Question: Am using Richfaces 4.0/JSF 2.0/Tomcat. I have created the a page to render a panelMenu and dropDownMenu. However, panelMenu is just rendered as plain text while dropDownMenu is completely not rendered. See screen image:

When i try same with RichFaces 3.3.3, they are rendered correctly. However, i start getting an error that tag h:header is not recognized in my other pages. I have added the following files:-
1. richfaces-components-api-4.1.0.Final.jar
2. richfaces-components-ui-4.1.0.Final.jar
3. richfaces-core-api-4.1.0.Final.jar
4. richfaces-core-impl-4.1.0.Final.jar
5. sac-1.3.jar
6. guava-r09.jar
7. cssparser-0.9.5.jar
8. jsf-api.jar and jsf-impl.jar (2.0)
My code:
'''
<h:body>
<h:form id="form2">
<rich:dropDownMenu value="MENU">
<rich:menuItem value="ITEM1"></rich:menuItem>
<rich:menuItem value="ITEM2"></rich:menuItem>
</rich:dropDownMenu>
</h:form>
<h:form id="form">
<h:panelGrid columns="2" columnClasses="cols,cols" width="400">
<rich:panelMenu style="width:200px" mode="ajax"
iconExpandedGroup="disc" iconCollapsedGroup="disc"
iconExpandedTopGroup="chevronUp" iconGroupTopPosition="right"
iconCollapsedTopGroup="chevronDown">
<rich:panelMenuGroup label="Group 1">
<rich:panelMenuItem label="Item 1.1"
action="#{panelMenu.updateCurrent}">
<f:param name="current" value="Item 1.1" />
</rich:panelMenuItem>
<rich:panelMenuItem label="Item 1.2"
action="#{panelMenu.updateCurrent}">
<f:param name="current" value="Item 1.2" />
</rich:panelMenuItem>
<rich:panelMenuItem label="Item 1.3"
action="#{panelMenu.updateCurrent}">
<f:param name="current" value="Item 1.3" />
</rich:panelMenuItem>
</rich:panelMenuGroup>
</rich:panelMenu>
<rich:panel bodyClass="rich-laguna-panel-no-header">
<a4j:outputPanel ajaxRendered="true">
<h:outputText value="#{panelMenu.current} selected" id="current" />
</a4j:outputPanel>
</rich:panel>
</h:panelGrid>
</h:form>
</h:body>
'''
My web.xml:
'''
<web-app xmlns="http://java.sun.com/xml/ns/javaee"
xmlns:web="http://java.sun.com/xml/ns/javaee/web-app_3_0.xsd"
xmlns:xsi="http://www.w3.org/2001/XMLSchema-instance" version="3.0"
xsi:schemaLocation="http://java.sun.com/xml/ns/javaee http://java.sun.com/xml/ns/javaee/web-app_3_0.xsd">
<context-param>
<param-name>org.richfaces.SKIN</param-name>
<param-value>blueSky</param-value>
</context-param>
<context-param>
<param-name>org.richfaces.CONTROL_SKINNING</param-name>
<param-value>enable</param-value>
</context-param>
<context-param>
<param-name>org.richfaces.LoadScriptStrategy</param-name>
<param-value>ALL</param-value>
</context-param>
<context-param>
<param-name>javax.faces.CONFIG_FILES</param-name>
<param-value>/WEB-INF/faces-config.xml</param-value>
</context-param>
<context-param>
<param-name>javax.faces.DEFAULT_SUFFIX</param-name>
<param-value>.xhtml</param-value>
</context-param>
<context-param>
<param-name>org.ajax4jsf.VIEW_HANDLERS</param-name>
<param-value>com.sun.facelets.FaceletViewHandler</param-value>
</context-param>
<servlet>
<servlet-name>Faces Servlet</servlet-name>
<servlet-class>javax.faces.webapp.FacesServlet</servlet-class>
<load-on-startup>1</load-on-startup>
</servlet>
<servlet-mapping>
<servlet-name>Faces Servlet</servlet-name>
<url-pattern>*.faces</url-pattern>
</servlet-mapping>
'''
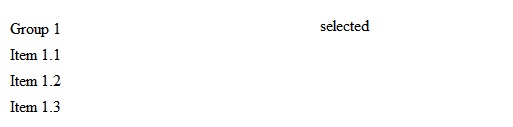
Answer: I finally got my answers from <URL>. There were a number of issues:-
1. Turns out that RichFaces 4.0 renamed a number of parameters specified in web.xml e.g. org.richfaces.SKIN (now org.richfaces.skin), org.richfaces.CONTROL_SKINNING (now org.richfaces.enableControlSkinning) etc
2. Looks like skinning will not work without h:head tag.
Pretty confusing ....